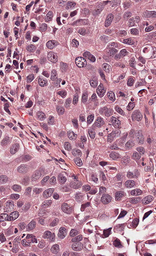
Tumor epithelial tissue: yes
Tumor-associated stroma tissue: yes
Normal tissue: no